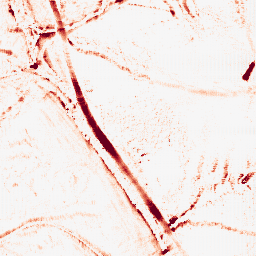
Category: morphological
Decomposition family: morphological_ellipse
Decomposition parameters: operation: opening
width: 10
height: 10
Upsampling method: fft_zeropad
Upsampling parameters: scale: 8
Upsampling scale: 8